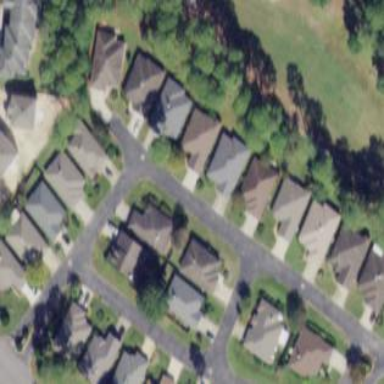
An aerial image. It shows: Residential area consisting of single-family homes.